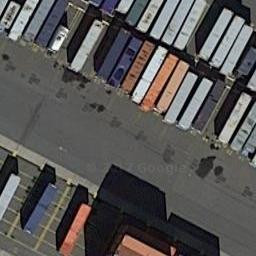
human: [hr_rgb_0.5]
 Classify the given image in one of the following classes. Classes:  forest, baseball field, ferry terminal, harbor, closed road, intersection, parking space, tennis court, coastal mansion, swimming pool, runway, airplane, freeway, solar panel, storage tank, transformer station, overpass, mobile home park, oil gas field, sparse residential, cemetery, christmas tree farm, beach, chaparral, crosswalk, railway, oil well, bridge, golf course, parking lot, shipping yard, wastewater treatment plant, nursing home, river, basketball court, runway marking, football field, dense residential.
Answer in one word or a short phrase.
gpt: shipping yard